Question: I am looking to create a web page with a menu layout similar to amazon.com where I could have nested menus and include the small description text below each menu item.
Before I start to create this from scratch, I wanted to see if there a jquery plugin that mimics this layout and functionality
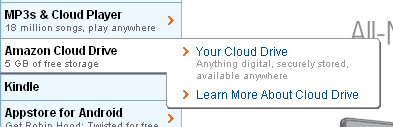
Answer: Here is an <URL>
A quick CSS only solution I managed to get done in a few minutes. Hover on the 2nd menu item for the dropdown.
Its pretty simple and straightforward and If you need any modifications added to that just let me know.